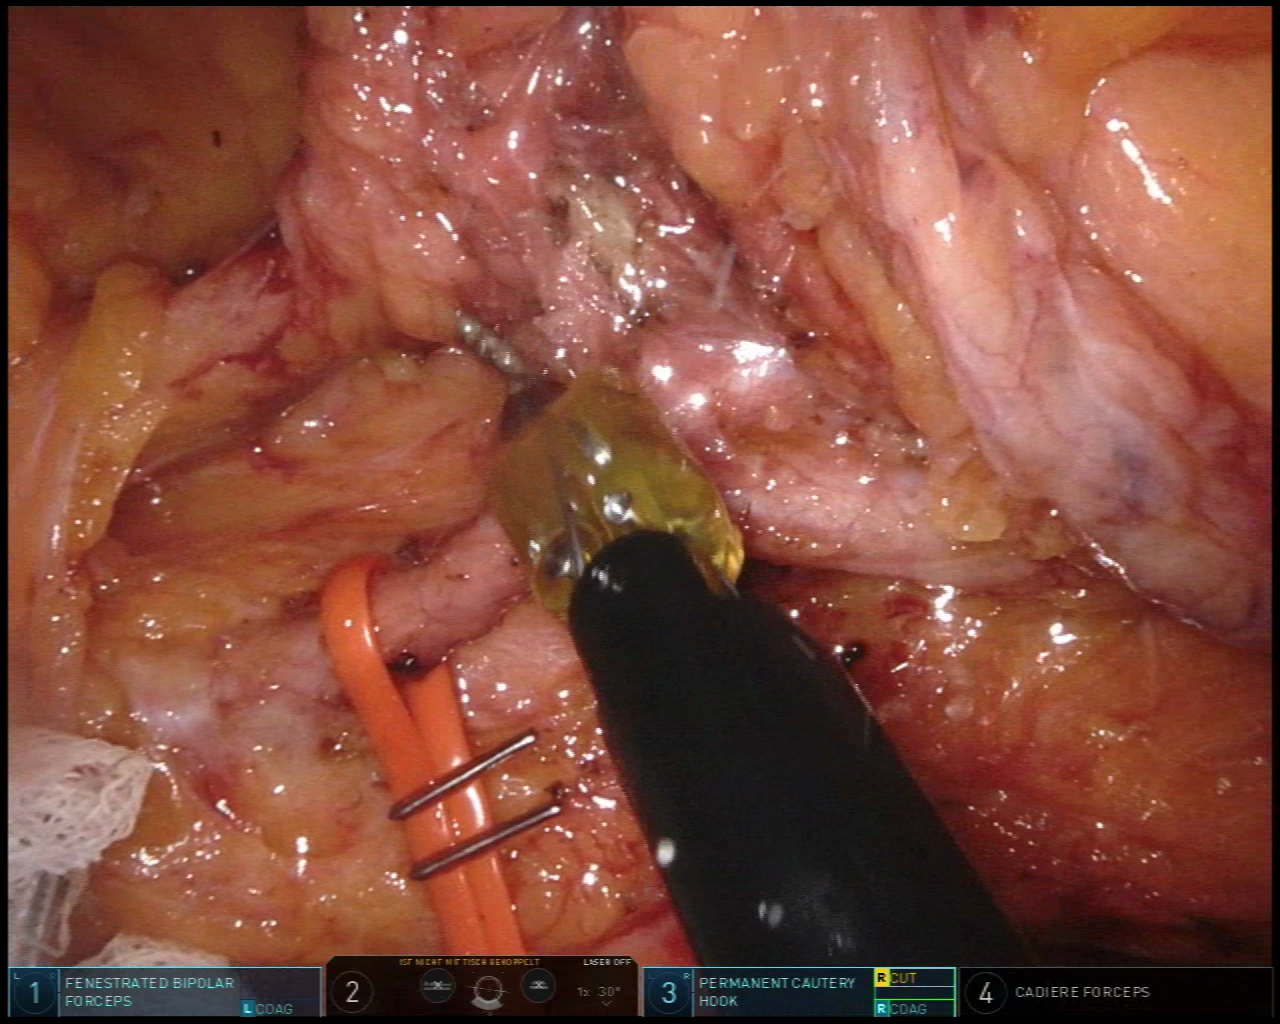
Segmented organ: inferior_mesenteric_artery
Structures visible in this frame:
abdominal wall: no
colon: no
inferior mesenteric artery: yes
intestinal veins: no
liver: no
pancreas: no
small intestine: no
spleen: no
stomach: no
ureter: no
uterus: no
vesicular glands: no